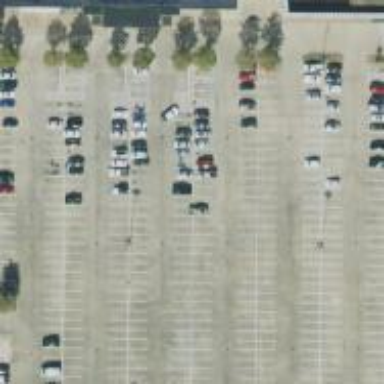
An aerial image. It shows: Parking space is available.